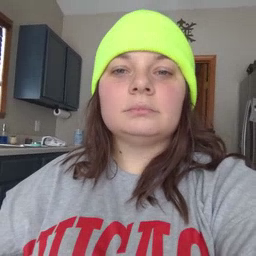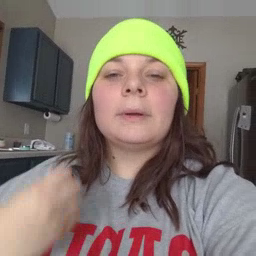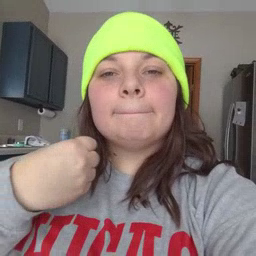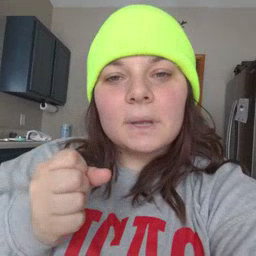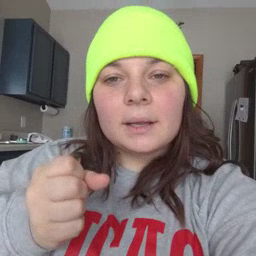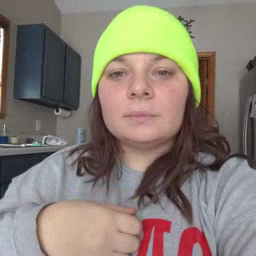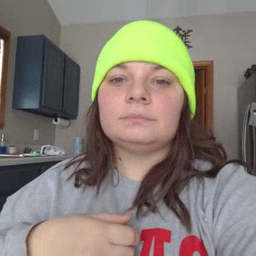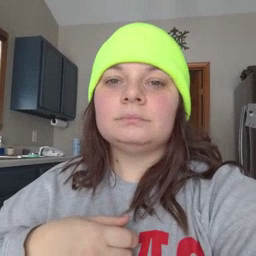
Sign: make